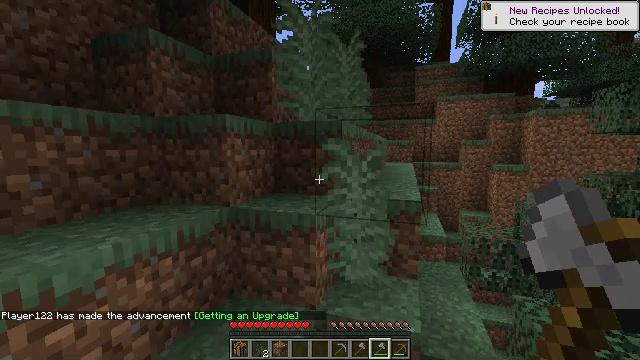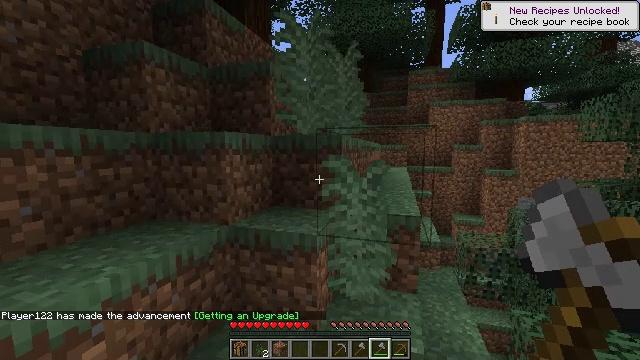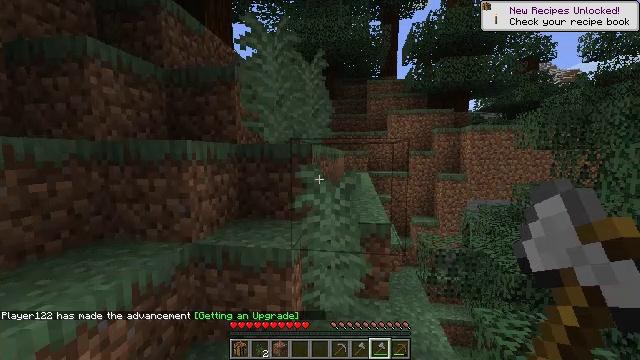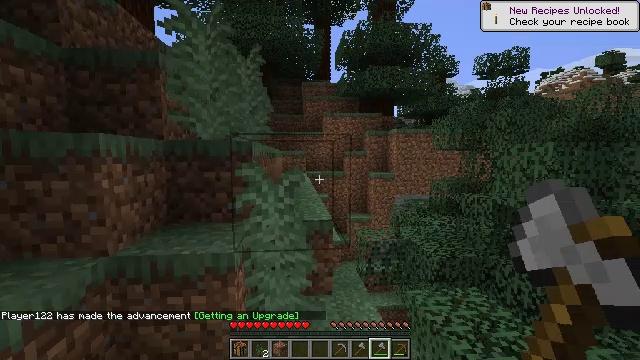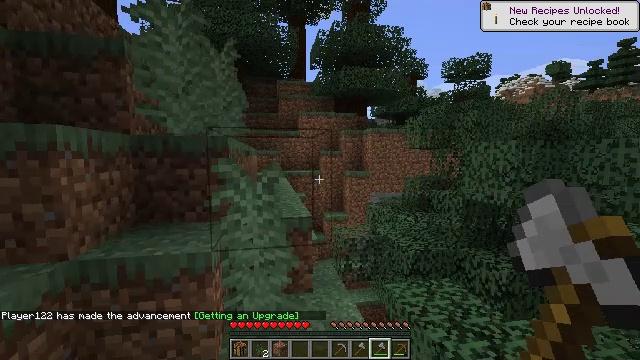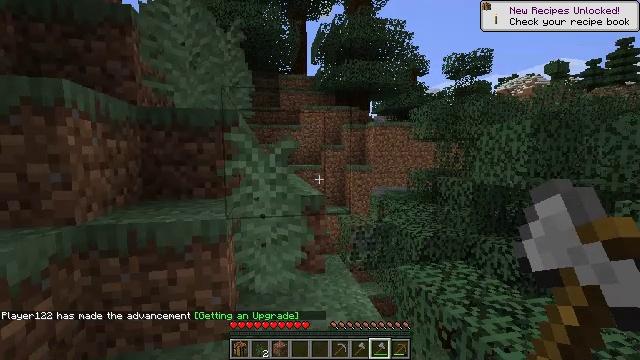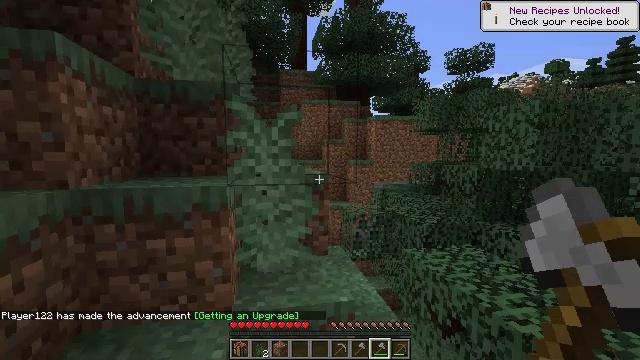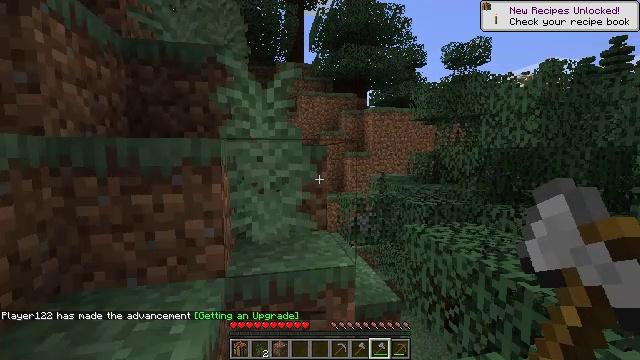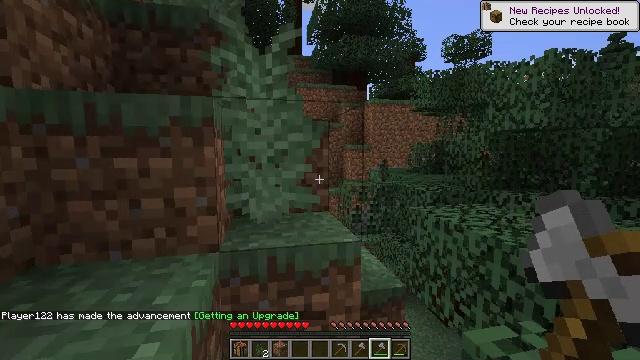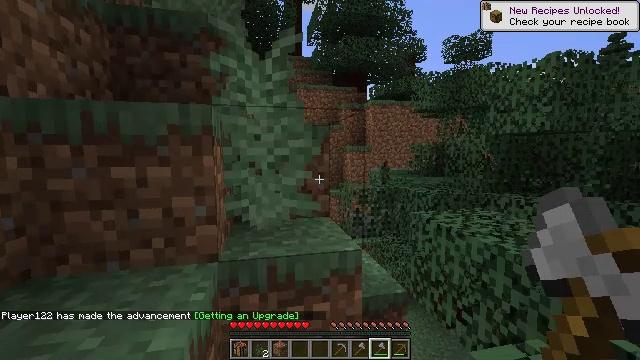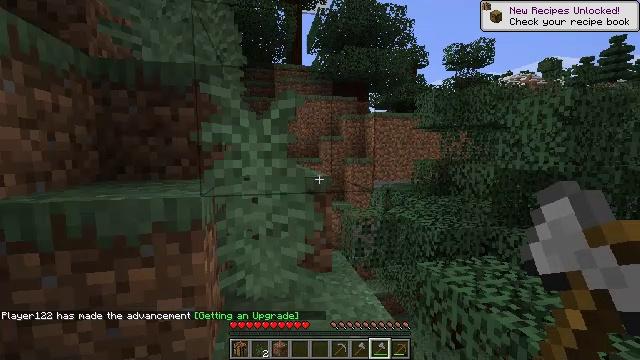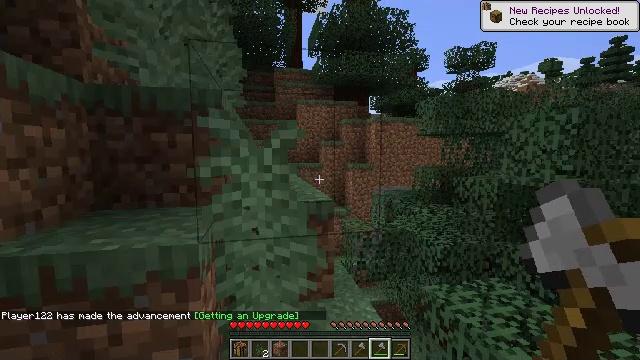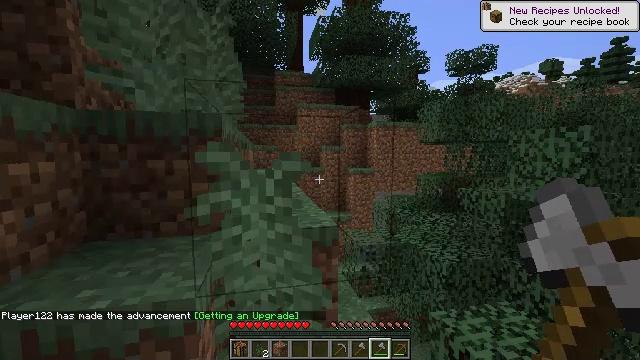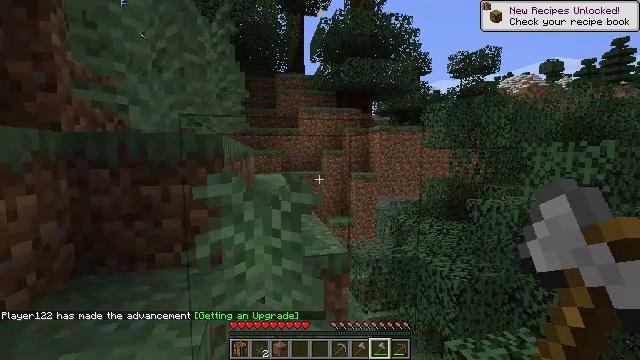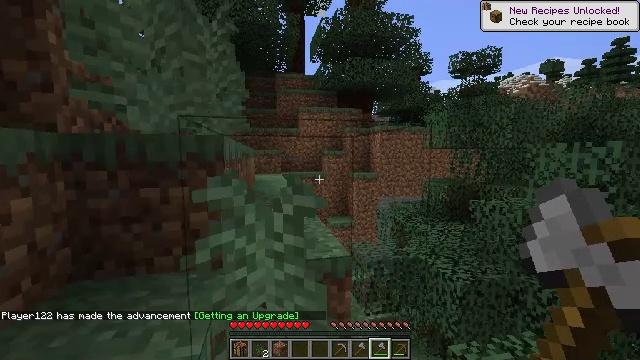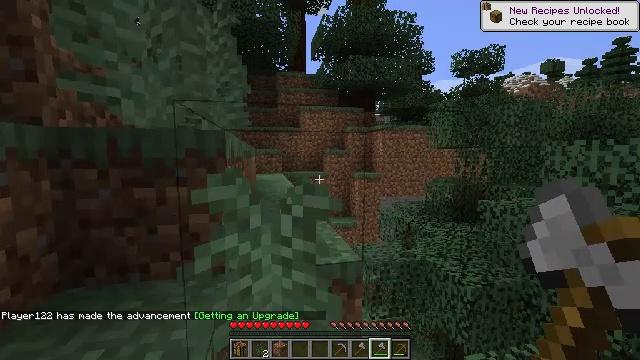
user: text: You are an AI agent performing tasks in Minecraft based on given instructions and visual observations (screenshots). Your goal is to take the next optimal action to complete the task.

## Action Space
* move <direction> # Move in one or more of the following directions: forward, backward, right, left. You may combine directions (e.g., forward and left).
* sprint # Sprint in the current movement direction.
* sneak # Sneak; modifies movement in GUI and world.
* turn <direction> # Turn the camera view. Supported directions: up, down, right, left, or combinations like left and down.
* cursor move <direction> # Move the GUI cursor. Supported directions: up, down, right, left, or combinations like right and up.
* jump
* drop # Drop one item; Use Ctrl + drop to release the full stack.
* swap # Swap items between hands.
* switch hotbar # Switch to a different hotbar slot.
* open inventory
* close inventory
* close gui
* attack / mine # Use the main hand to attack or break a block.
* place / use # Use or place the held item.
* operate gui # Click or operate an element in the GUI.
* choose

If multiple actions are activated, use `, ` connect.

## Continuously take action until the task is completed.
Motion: motion action
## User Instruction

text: Mine the sweet berry bush.
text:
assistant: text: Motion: move forward and move left, turn right, jump
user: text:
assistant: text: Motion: move forward and move left, turn right and up, jump
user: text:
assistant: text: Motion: move forward and move left, turn right, jump
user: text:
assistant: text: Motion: move forward and move left, turn right, jump
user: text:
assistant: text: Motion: move forward
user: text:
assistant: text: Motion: move forward
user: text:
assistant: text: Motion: move forward
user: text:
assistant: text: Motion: move forward
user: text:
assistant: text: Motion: move forward, jump
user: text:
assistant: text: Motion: move forward and move left, jump
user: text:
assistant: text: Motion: move forward and move left, jump
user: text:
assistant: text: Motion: move forward and move left, jump
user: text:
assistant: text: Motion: move forward and move left, jump
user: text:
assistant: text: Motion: move forward and move left, jump
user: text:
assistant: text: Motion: move forward, jump
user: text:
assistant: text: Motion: move forward, jump
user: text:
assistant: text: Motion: move forward, jump
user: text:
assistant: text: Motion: move forward, jump
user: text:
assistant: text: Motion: move forward, jump
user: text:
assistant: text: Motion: move forward, jump
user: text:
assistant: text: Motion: move forward, jump
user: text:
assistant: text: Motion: move forward, jump
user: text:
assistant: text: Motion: move forward, turn left, jump
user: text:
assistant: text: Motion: move forward, turn left
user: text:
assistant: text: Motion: move forward
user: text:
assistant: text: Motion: move forward, turn left and up
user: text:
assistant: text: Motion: move forward and move left, turn left
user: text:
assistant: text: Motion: move forward and move left, turn left and up
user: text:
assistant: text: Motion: move forward and move left, jump
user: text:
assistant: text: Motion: move forward and move left, jump